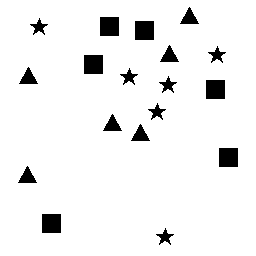
Squares: 6
Triangles: 6
Stars: 6
Total shapes: 18